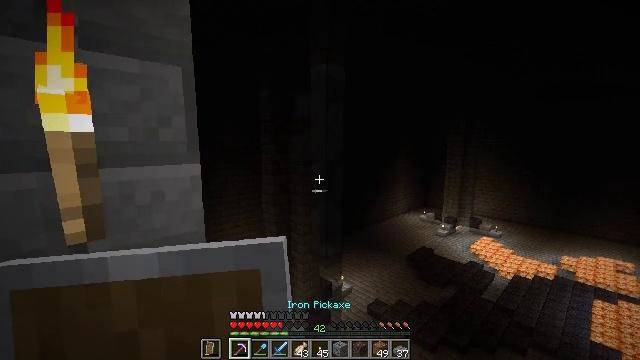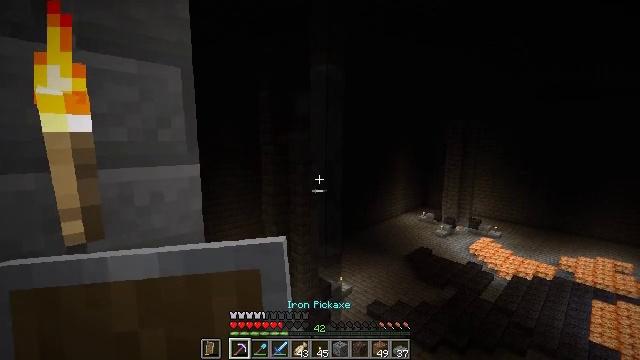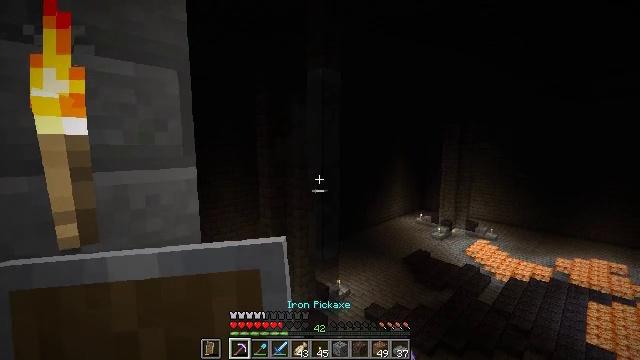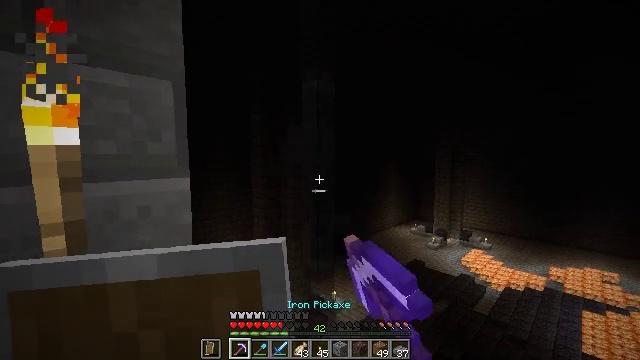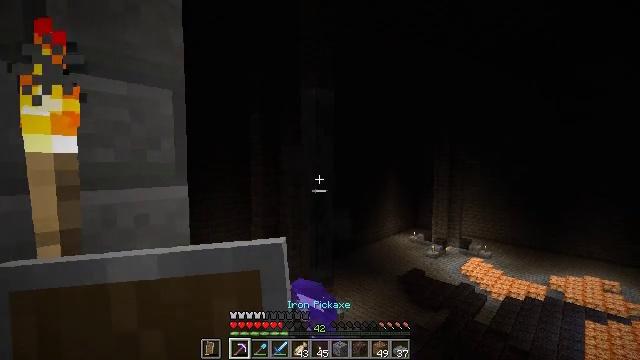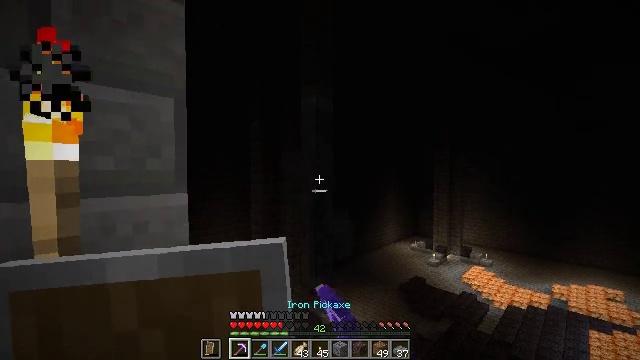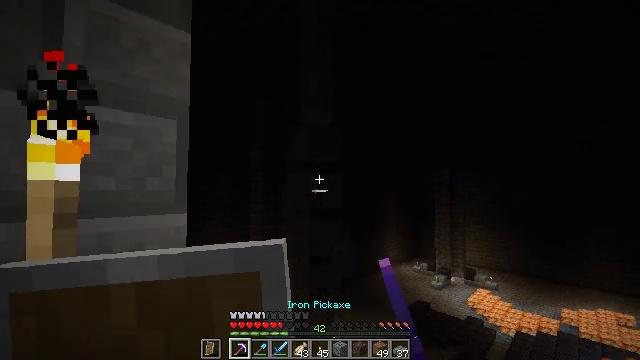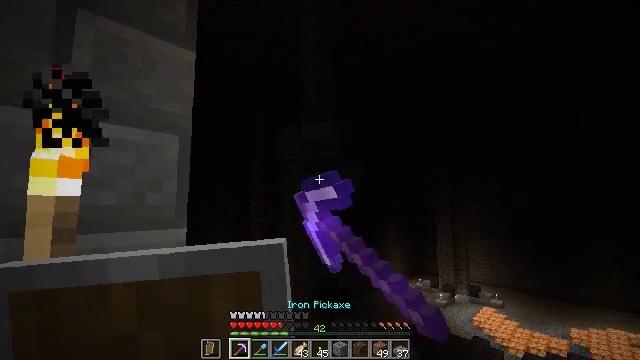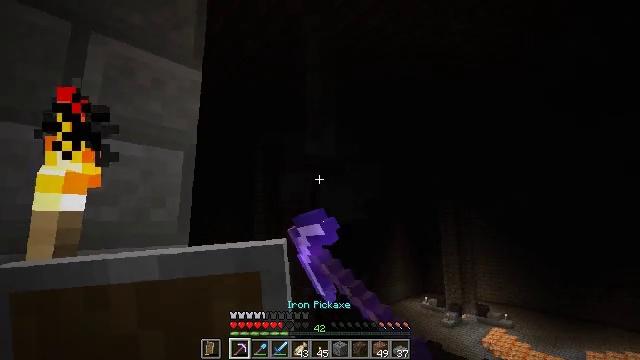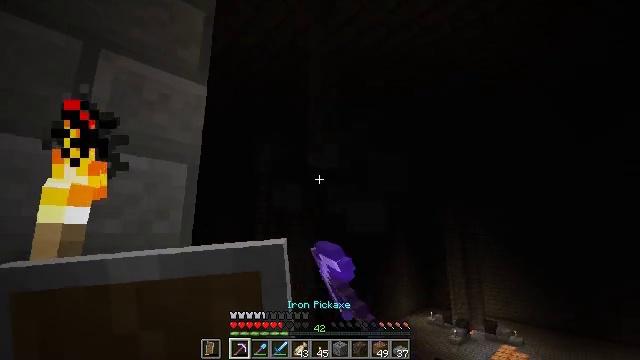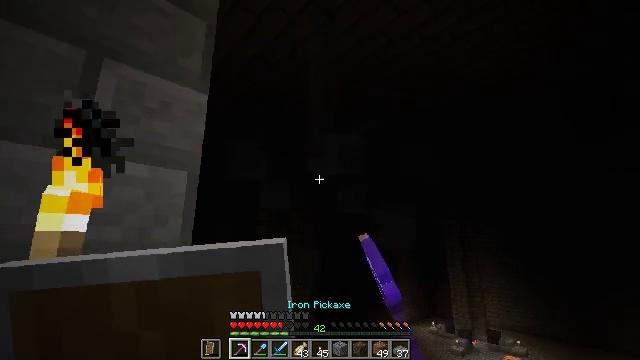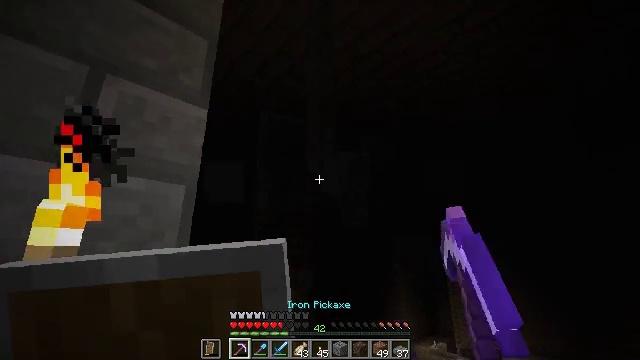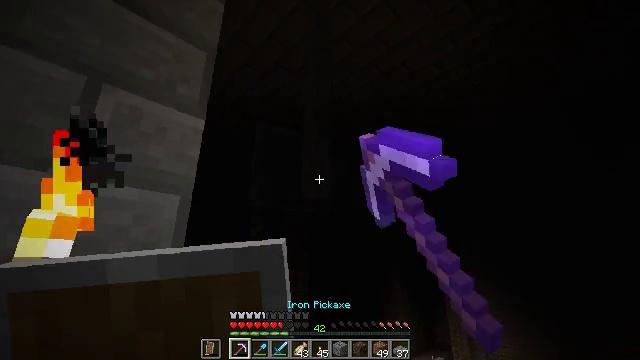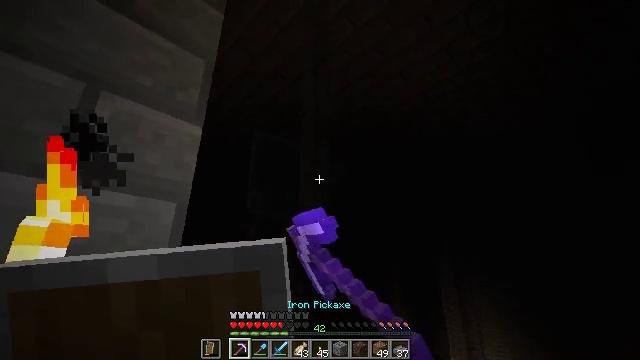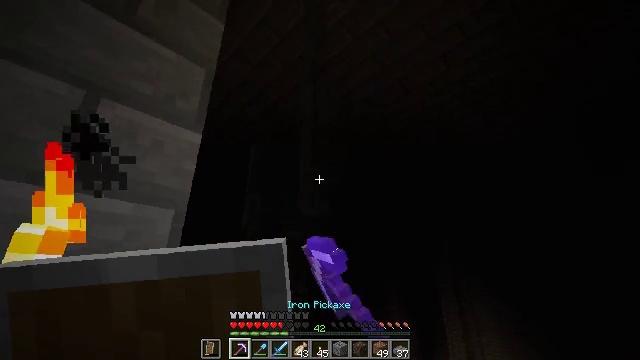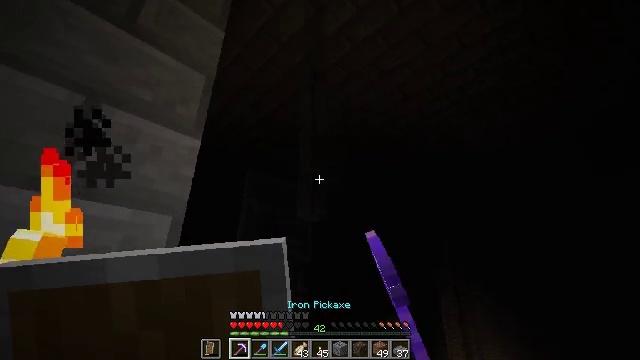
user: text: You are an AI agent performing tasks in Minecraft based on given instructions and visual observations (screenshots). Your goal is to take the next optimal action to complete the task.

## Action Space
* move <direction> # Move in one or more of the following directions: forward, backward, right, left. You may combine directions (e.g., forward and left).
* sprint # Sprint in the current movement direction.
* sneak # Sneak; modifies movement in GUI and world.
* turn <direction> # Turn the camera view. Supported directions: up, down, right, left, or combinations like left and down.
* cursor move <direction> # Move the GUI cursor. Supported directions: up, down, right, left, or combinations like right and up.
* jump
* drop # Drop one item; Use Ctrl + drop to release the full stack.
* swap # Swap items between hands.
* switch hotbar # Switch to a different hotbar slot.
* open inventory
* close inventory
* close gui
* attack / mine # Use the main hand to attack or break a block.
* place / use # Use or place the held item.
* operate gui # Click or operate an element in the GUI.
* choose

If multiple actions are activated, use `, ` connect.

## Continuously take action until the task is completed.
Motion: motion action
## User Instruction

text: Remove the black stained glass pane from a structure.
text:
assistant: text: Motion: attack / mine
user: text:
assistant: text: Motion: attack / mine
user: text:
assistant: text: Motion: turn right and up, attack / mine
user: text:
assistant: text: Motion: turn up, attack / mine
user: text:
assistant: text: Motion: turn up, attack / mine
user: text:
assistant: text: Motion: turn up, attack / mine
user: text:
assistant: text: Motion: turn up, attack / mine
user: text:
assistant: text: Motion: turn up, attack / mine
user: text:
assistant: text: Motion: turn up, attack / mine
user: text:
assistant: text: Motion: turn up, attack / mine
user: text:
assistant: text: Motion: turn up, attack / mine
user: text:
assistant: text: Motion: turn up, attack / mine
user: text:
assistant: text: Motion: turn up, attack / mine
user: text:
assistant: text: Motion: turn up, attack / mine
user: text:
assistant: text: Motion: turn up, attack / mine
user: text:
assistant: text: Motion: turn up, attack / mine
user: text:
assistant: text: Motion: turn up, attack / mine
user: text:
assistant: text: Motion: turn up, attack / mine
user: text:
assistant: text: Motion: turn up, attack / mine
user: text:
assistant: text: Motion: turn up, attack / mine
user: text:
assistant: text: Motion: turn up, attack / mine
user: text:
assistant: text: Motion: turn up, attack / mine
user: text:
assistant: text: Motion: attack / mine
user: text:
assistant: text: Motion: attack / mine
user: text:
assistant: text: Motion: attack / mine
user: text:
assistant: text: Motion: attack / mine
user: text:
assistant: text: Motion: attack / mine
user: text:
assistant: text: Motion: attack / mine
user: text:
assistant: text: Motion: attack / mine
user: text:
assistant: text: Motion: turn up, attack / mine